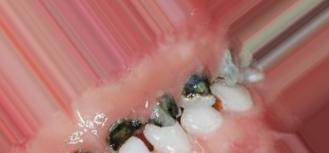
Condition: Caries